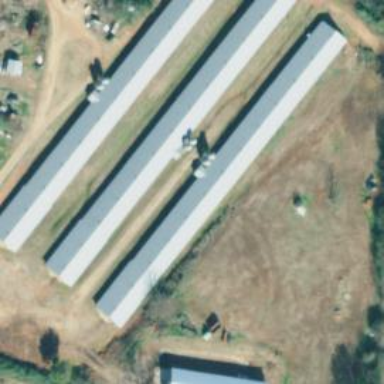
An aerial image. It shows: Poultry house.